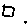
Label: square